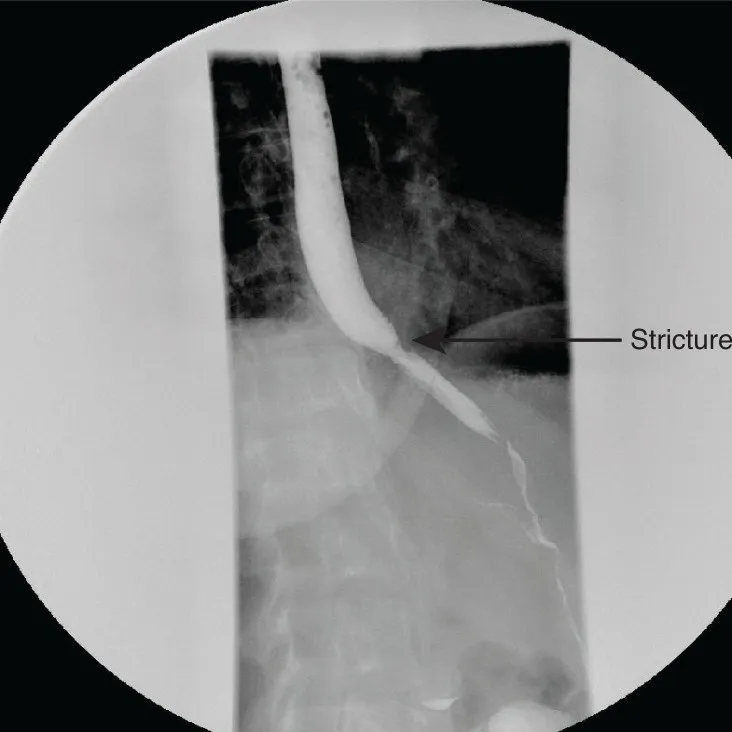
Barium swallow prior to discharge showing interval healing of dissection and a stricture at the site proximal to prior dissection.
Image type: radiology (x_ray)